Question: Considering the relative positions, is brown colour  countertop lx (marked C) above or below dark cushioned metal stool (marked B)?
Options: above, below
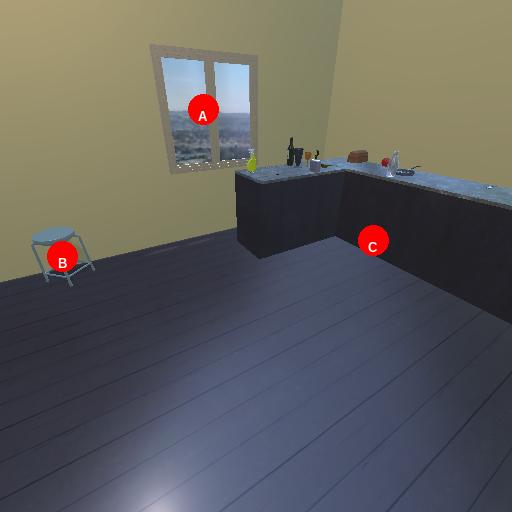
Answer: above